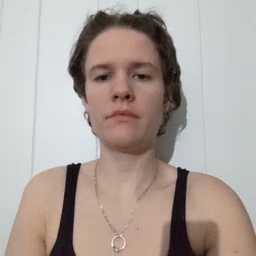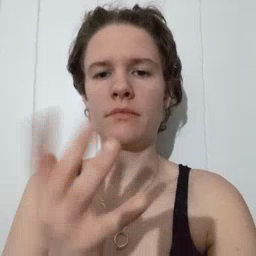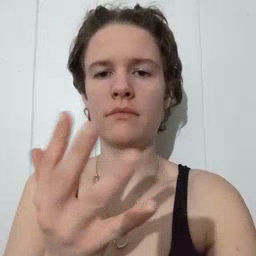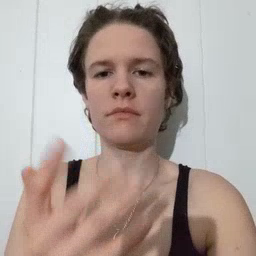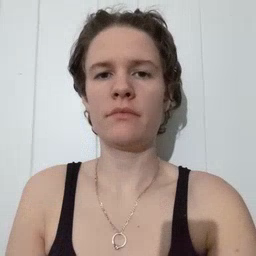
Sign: finger